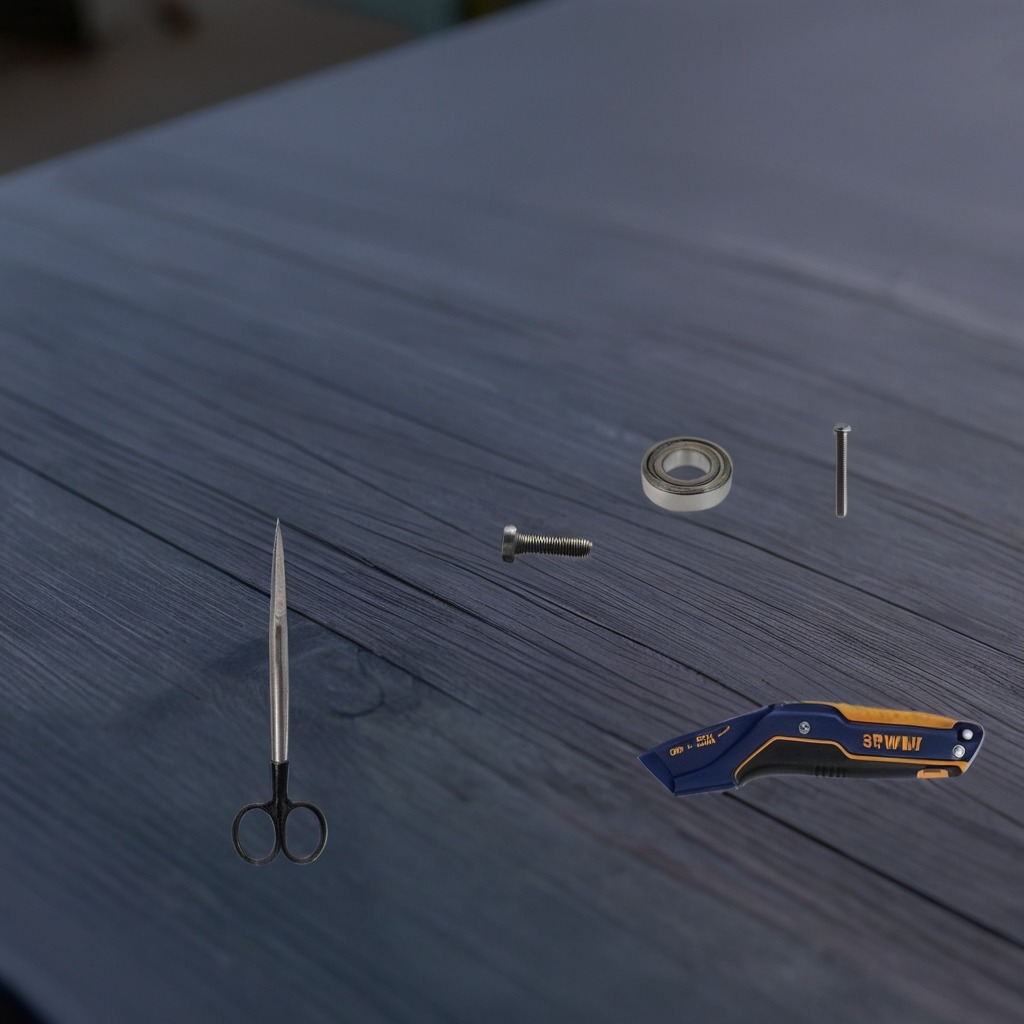
A ball bearing, a utility knife, a machine screw, an iron nail, and a pair of scissors are lying on a table.